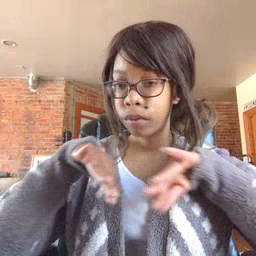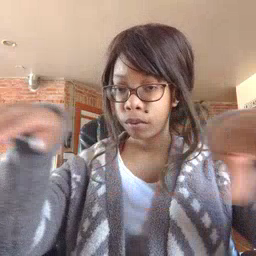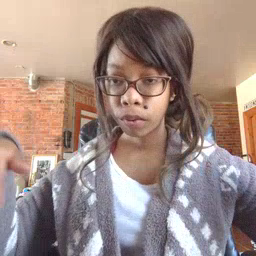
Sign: pool